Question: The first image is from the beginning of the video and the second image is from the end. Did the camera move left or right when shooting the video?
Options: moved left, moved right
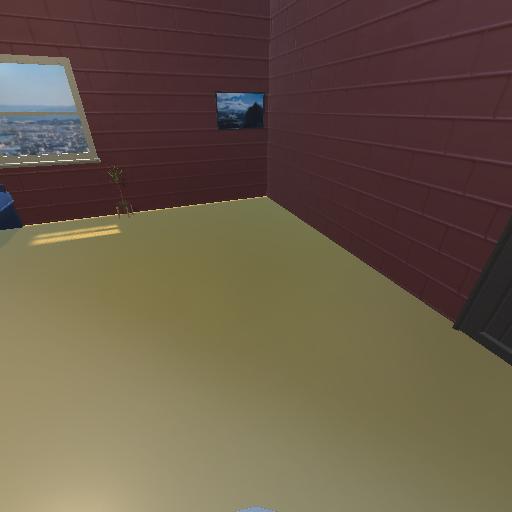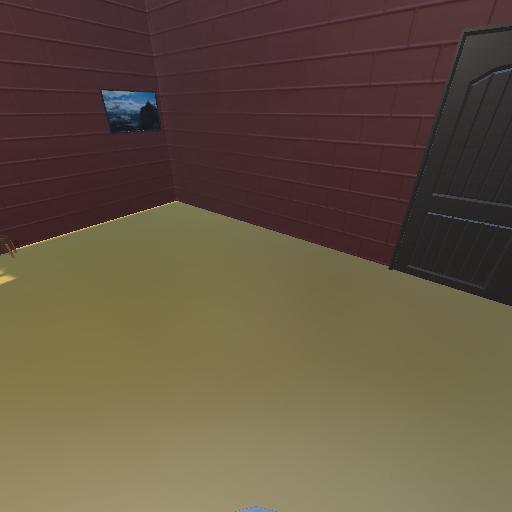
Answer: moved left